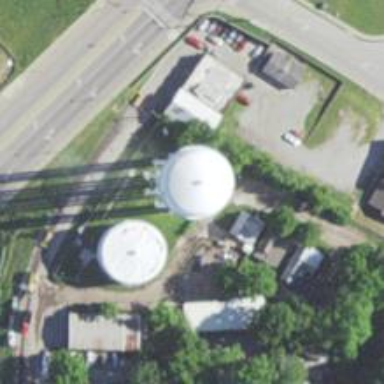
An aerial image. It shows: Water tower that is man-made.